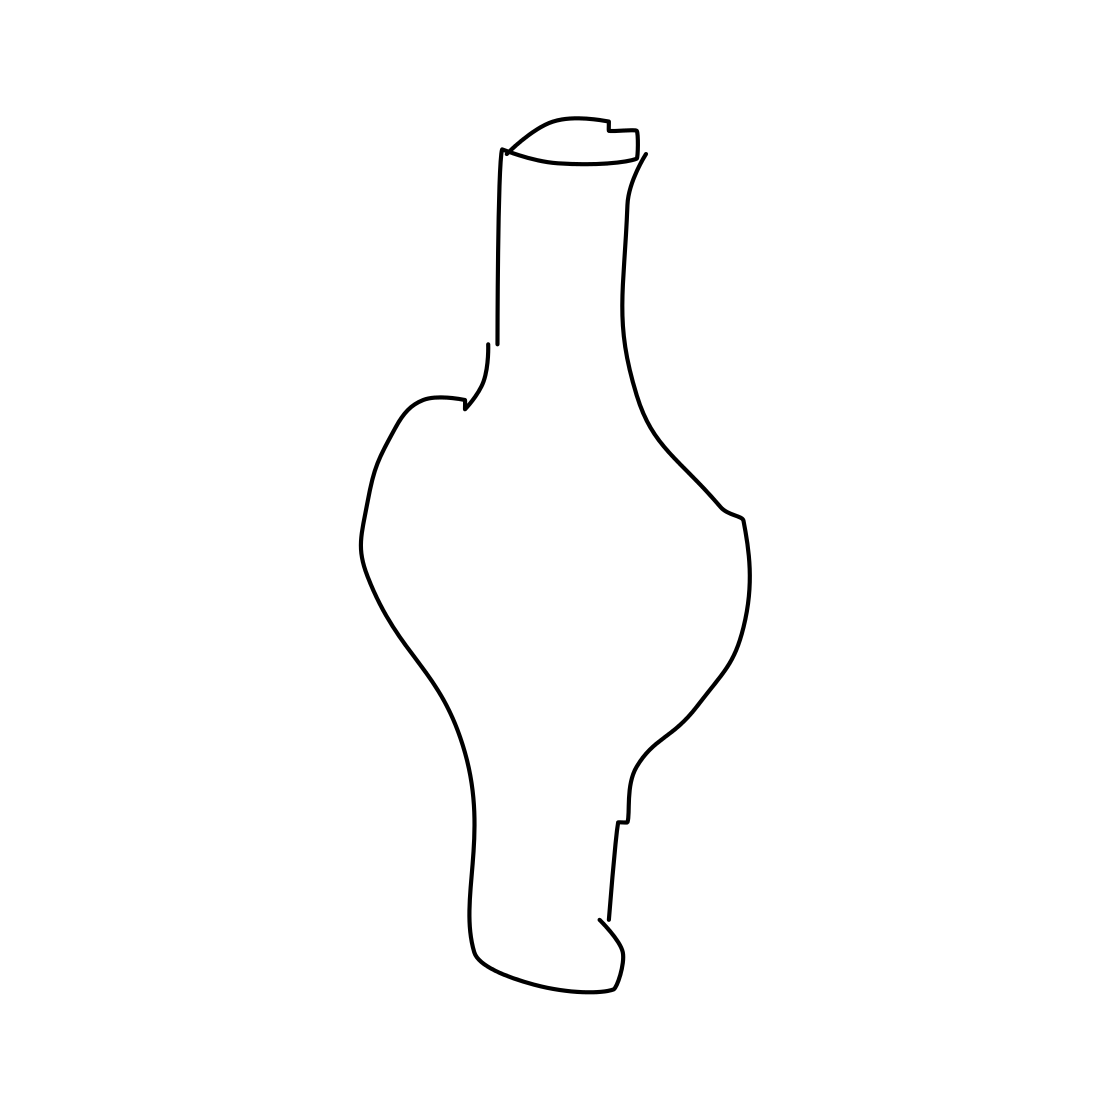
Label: vase